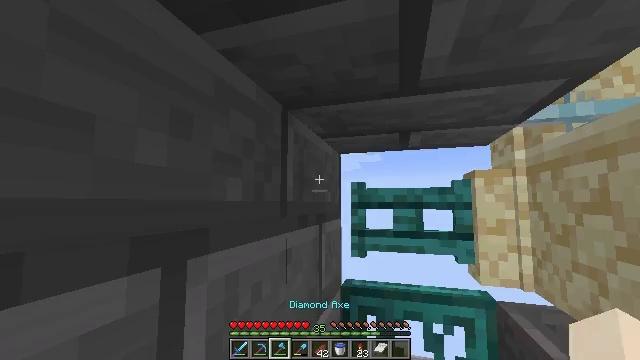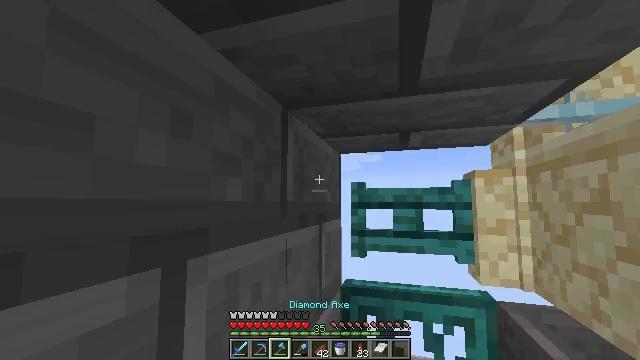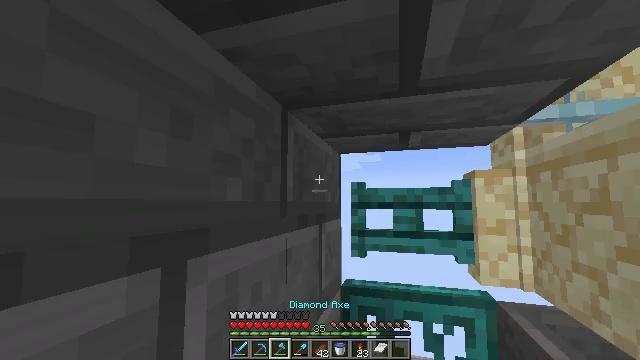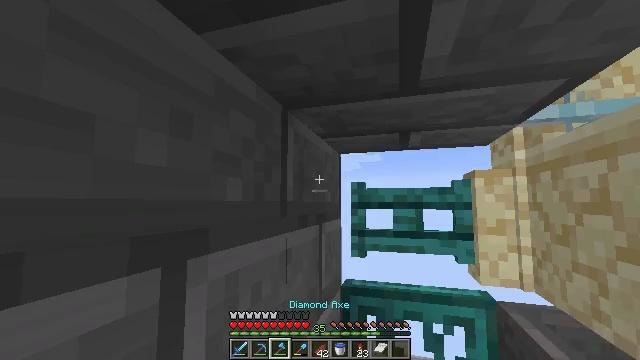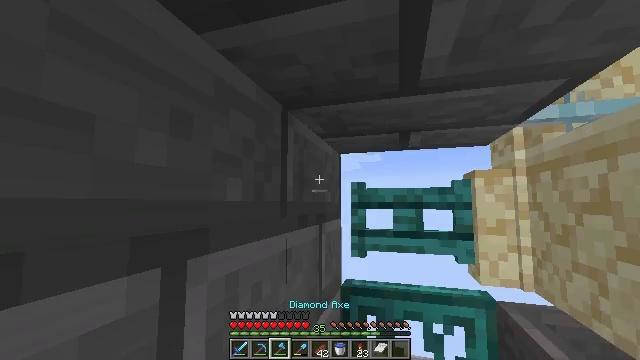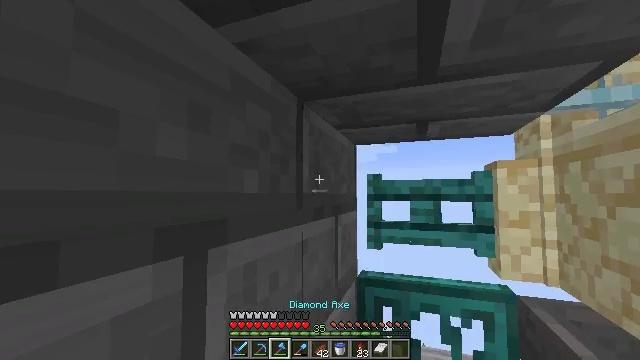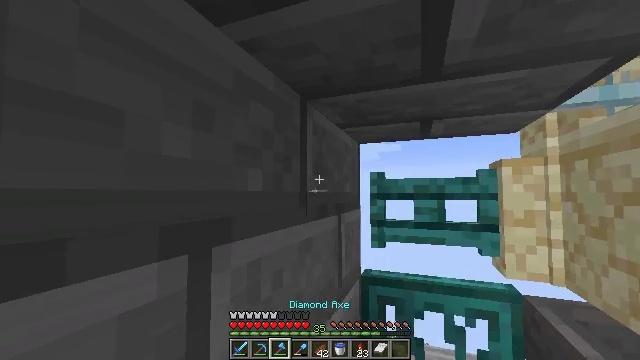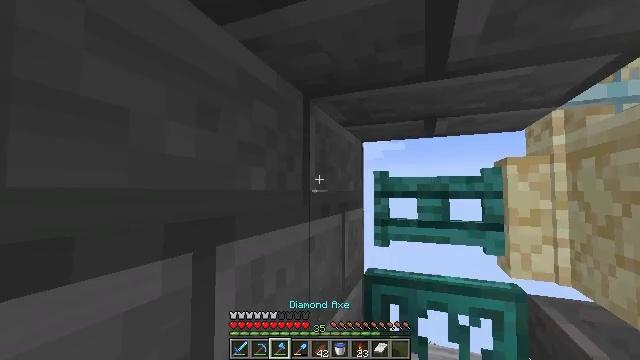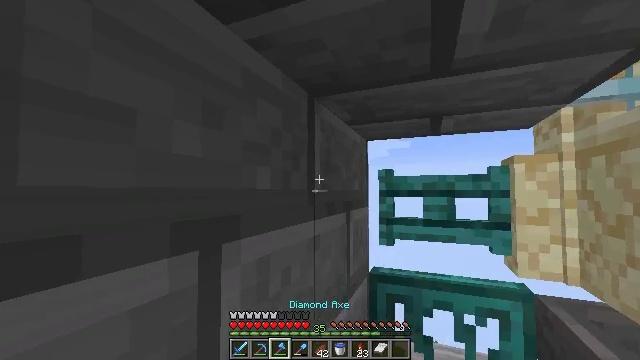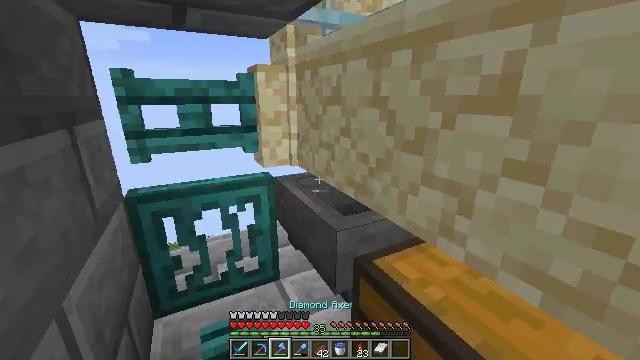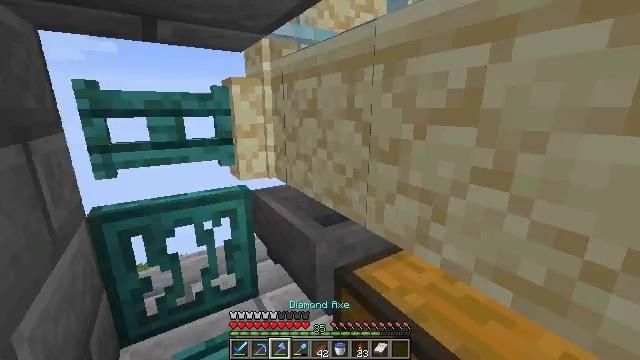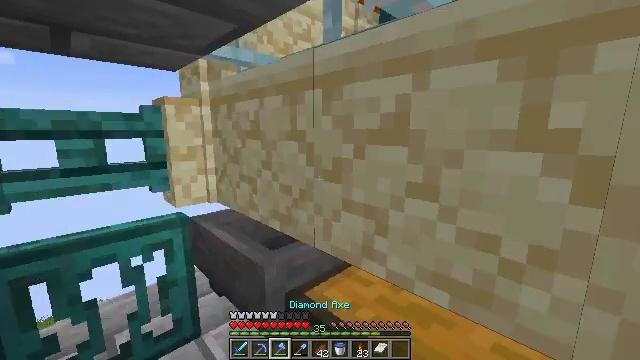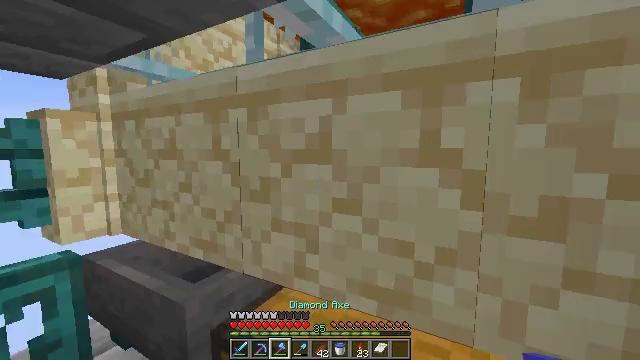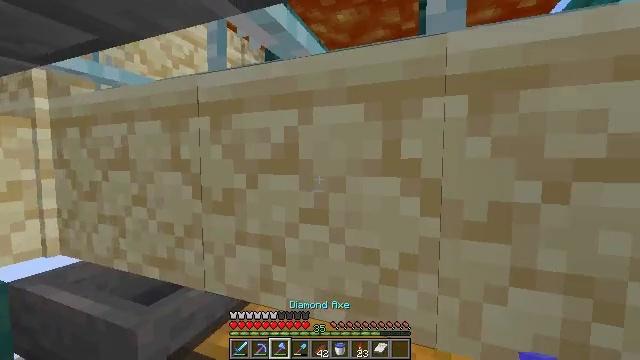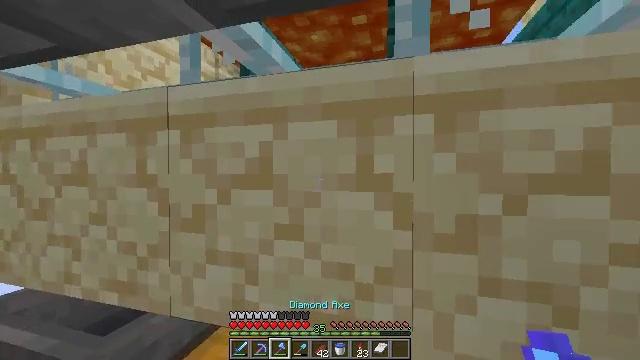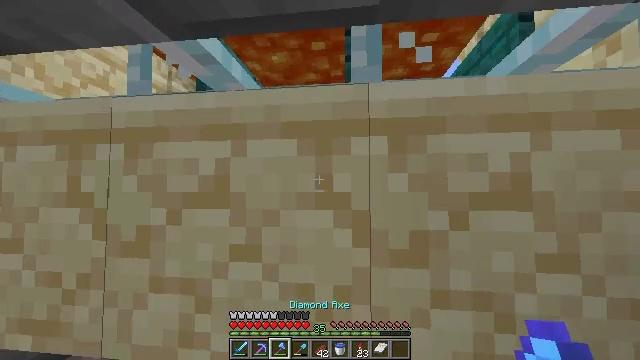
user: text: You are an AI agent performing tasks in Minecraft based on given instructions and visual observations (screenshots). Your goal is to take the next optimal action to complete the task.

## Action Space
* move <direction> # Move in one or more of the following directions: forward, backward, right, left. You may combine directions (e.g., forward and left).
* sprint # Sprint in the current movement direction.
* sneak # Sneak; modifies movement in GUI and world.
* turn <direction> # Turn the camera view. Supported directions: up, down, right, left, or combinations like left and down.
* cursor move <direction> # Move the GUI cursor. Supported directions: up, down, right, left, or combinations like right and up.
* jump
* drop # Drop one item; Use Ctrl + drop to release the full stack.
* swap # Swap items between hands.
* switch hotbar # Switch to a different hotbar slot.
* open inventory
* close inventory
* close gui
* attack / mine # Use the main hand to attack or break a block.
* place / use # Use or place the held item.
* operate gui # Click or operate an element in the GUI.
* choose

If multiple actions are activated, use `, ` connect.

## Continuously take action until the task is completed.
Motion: motion action
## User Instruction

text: Gather the warped fence for later use.
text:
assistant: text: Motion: no_op
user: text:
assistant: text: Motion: no_op
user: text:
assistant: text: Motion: no_op
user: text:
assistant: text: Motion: no_op
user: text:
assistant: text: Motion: turn left and down
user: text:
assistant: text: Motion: no_op
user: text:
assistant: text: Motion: no_op
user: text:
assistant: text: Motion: turn left
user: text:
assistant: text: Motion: turn right and down
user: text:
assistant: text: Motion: turn right and up
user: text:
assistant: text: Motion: turn right and up
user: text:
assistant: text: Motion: turn right and up
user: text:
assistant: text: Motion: turn right and up
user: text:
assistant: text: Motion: turn right and up
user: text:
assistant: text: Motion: turn right and up
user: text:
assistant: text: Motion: turn up
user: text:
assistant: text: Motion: turn up
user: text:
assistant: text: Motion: turn left and up
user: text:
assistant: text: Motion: turn up
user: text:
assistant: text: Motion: no_op
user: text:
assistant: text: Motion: no_op
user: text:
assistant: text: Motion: no_op
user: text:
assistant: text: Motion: no_op
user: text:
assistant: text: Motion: open gui
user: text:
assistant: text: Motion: no_op
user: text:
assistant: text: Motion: no_op
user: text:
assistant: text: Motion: no_op
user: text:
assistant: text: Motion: no_op
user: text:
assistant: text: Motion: no_op
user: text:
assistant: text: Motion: cursor move left